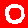
Digit: 0